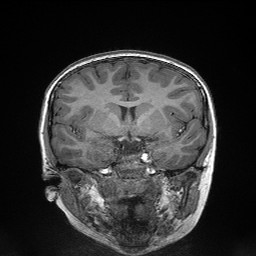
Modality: T1w
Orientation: sagittal
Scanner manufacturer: siemens
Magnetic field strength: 3 T
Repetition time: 2.3 s
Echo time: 0.00298 s